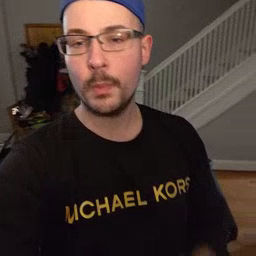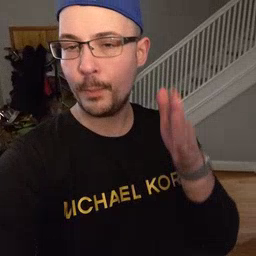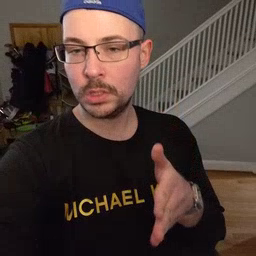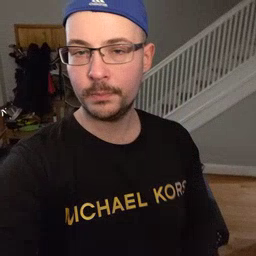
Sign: person